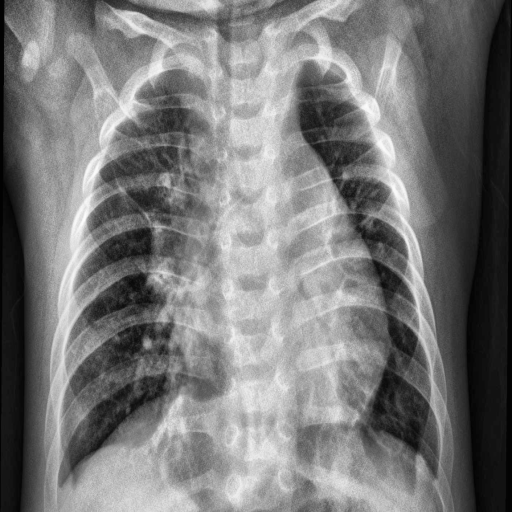
Finding: PNEUMONIA